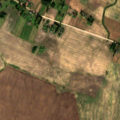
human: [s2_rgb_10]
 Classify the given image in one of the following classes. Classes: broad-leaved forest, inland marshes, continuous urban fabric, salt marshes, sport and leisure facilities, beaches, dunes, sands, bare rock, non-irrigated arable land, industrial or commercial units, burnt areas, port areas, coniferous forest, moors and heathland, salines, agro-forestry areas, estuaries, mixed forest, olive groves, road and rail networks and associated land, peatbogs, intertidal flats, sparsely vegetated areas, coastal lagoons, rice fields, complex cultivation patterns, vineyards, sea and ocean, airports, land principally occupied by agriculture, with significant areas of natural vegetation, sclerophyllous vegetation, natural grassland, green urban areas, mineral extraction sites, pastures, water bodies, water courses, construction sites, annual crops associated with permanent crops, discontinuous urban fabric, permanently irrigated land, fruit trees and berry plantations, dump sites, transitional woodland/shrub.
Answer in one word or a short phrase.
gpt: discontinuous urban fabric, non-irrigated arable land, complex cultivation patterns